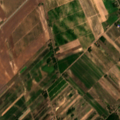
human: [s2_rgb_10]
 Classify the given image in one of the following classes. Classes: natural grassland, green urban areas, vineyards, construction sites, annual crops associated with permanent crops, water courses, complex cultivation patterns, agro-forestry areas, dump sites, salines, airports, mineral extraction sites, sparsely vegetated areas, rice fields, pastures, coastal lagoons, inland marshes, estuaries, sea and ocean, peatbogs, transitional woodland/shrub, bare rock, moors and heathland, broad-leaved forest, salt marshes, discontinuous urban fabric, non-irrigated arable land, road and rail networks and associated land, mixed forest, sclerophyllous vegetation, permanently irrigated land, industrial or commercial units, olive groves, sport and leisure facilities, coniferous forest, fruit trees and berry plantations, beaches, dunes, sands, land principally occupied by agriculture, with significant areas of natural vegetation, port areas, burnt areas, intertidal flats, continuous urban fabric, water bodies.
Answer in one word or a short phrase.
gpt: non-irrigated arable land, fruit trees and berry plantations, complex cultivation patterns